Question: I'm developing an Android application.
On one activity I have a List with list items. Those list items will have a TextView (I'm using my own layout because probably I will need to add more widgets to it).
This is ListActivity xml:
'''
<?xml version="1.0" encoding="utf-8"?>
<LinearLayout xmlns:android="http://schemas.android.com/apk/res/android"
android:layout_width="match_parent"
android:layout_height="match_parent"
android:orientation="vertical" >
<ListView
android:id="@android:id/list"
android:layout_width="match_parent"
android:layout_height="469dp"
android:layout_marginLeft="20dp"
android:layout_marginRight="20dp"
android:layout_marginTop="40dp">
</ListView>
<RelativeLayout
android:layout_width="fill_parent"
android:layout_height="wrap_content" >
<TextView
android:id="@+id/orderErrorMsg"
android:layout_alignParentRight="true"
android:layout_alignParentBottom="true"
android:layout_width="wrap_content"
android:layout_height="wrap_content"
android:padding="10dp"
android:textSize="16dp" >
</TextView>
</RelativeLayout>
</LinearLayout>
'''
And this is ListItem xml:
'''
<?xml version="1.0" encoding="utf-8"?>
<LinearLayout xmlns:android="http://schemas.android.com/apk/res/android"
android:layout_width="match_parent"
android:layout_height="100dp"
android:orientation="vertical">
<TextView
android:id="@+id/orderToFillName"
android:layout_width="wrap_content"
android:layout_height="wrap_content"
android:layout_gravity="center_vertical"
android:textSize="20dp" />
</LinearLayout>
'''
And, finally, this is the result:

Why TextView is not centered vertically?
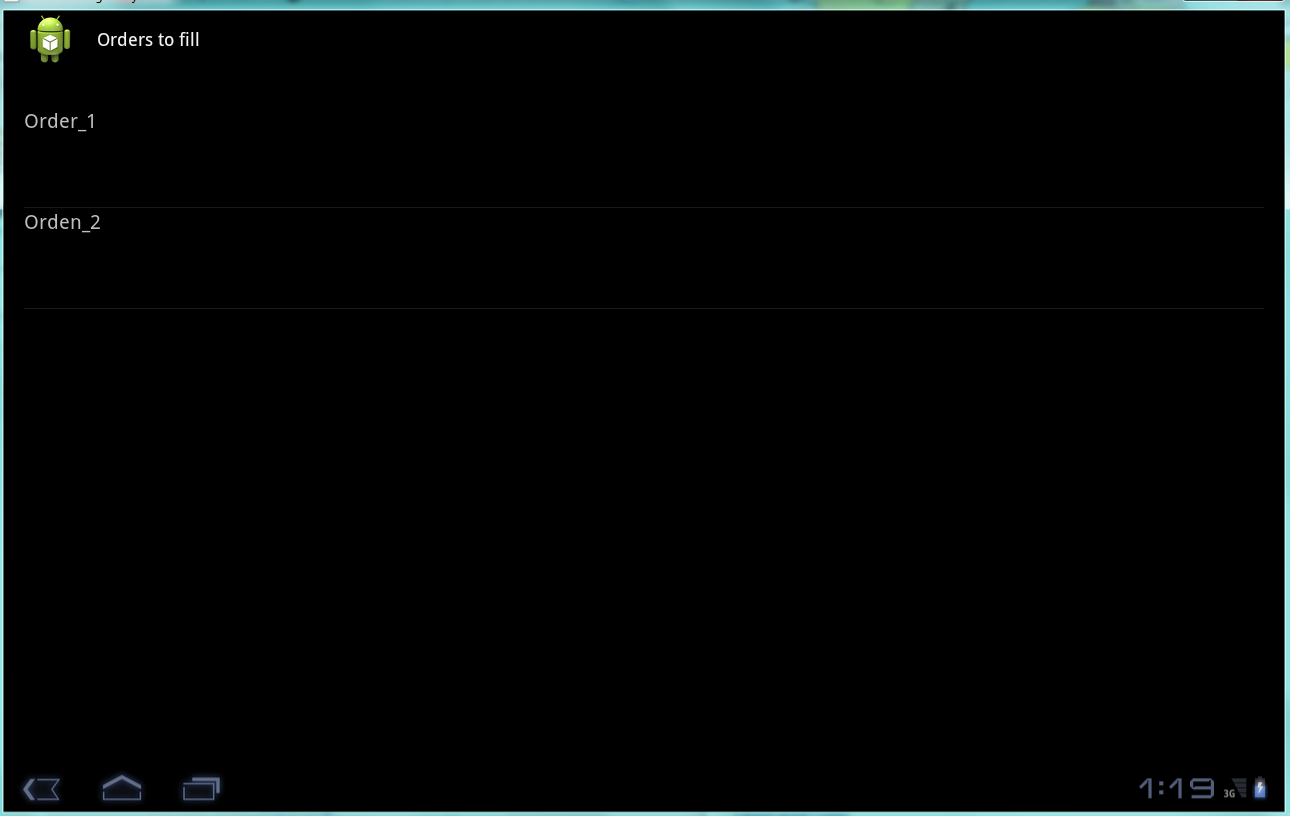
Answer: You have "wrap_content" on the layout_height of the TextView = there is no space to center vertically on since the TextView is wrapped tightly.
Try changing the layout_height to "match_parent" or place gravity="center_vertical" attribute in the LinearLayout instead.
'''
<TextView
android:id="@+id/orderToFillName"
android:layout_width="wrap_content"
android:layout_height="match_parent"
android:layout_gravity="center_vertical"
android:textSize="20dp" />
'''